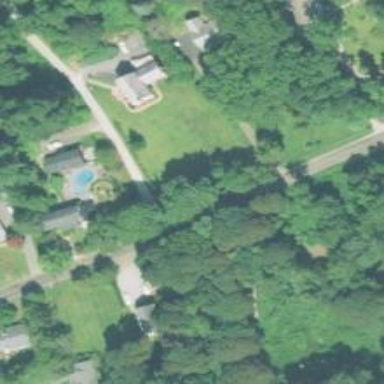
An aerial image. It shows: Driveway leading to service road.